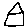
Label: house